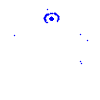
Particle: kaon